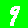
Digit: 9